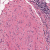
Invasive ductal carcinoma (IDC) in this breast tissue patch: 1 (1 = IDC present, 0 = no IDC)